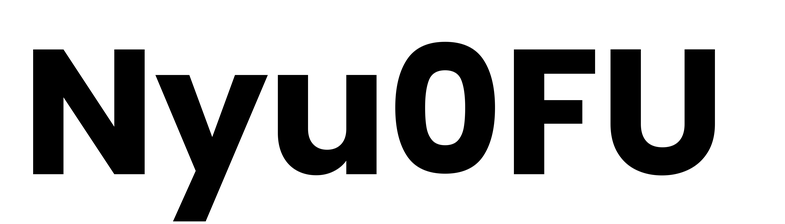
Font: Poppins-Bold